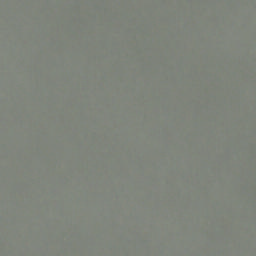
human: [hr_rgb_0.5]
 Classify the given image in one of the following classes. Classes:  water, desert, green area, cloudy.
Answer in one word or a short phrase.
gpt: cloudy